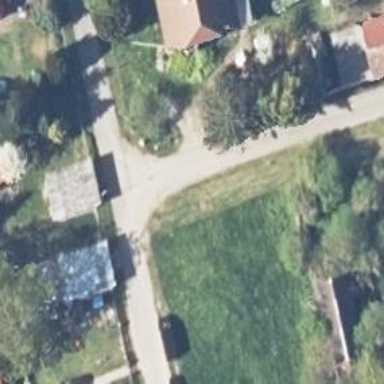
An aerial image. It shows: Asphalt road in residential area.